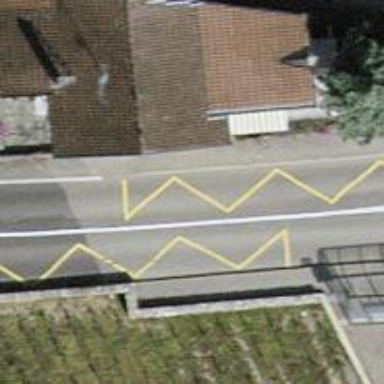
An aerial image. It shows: Bus stop along the road.